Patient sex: M
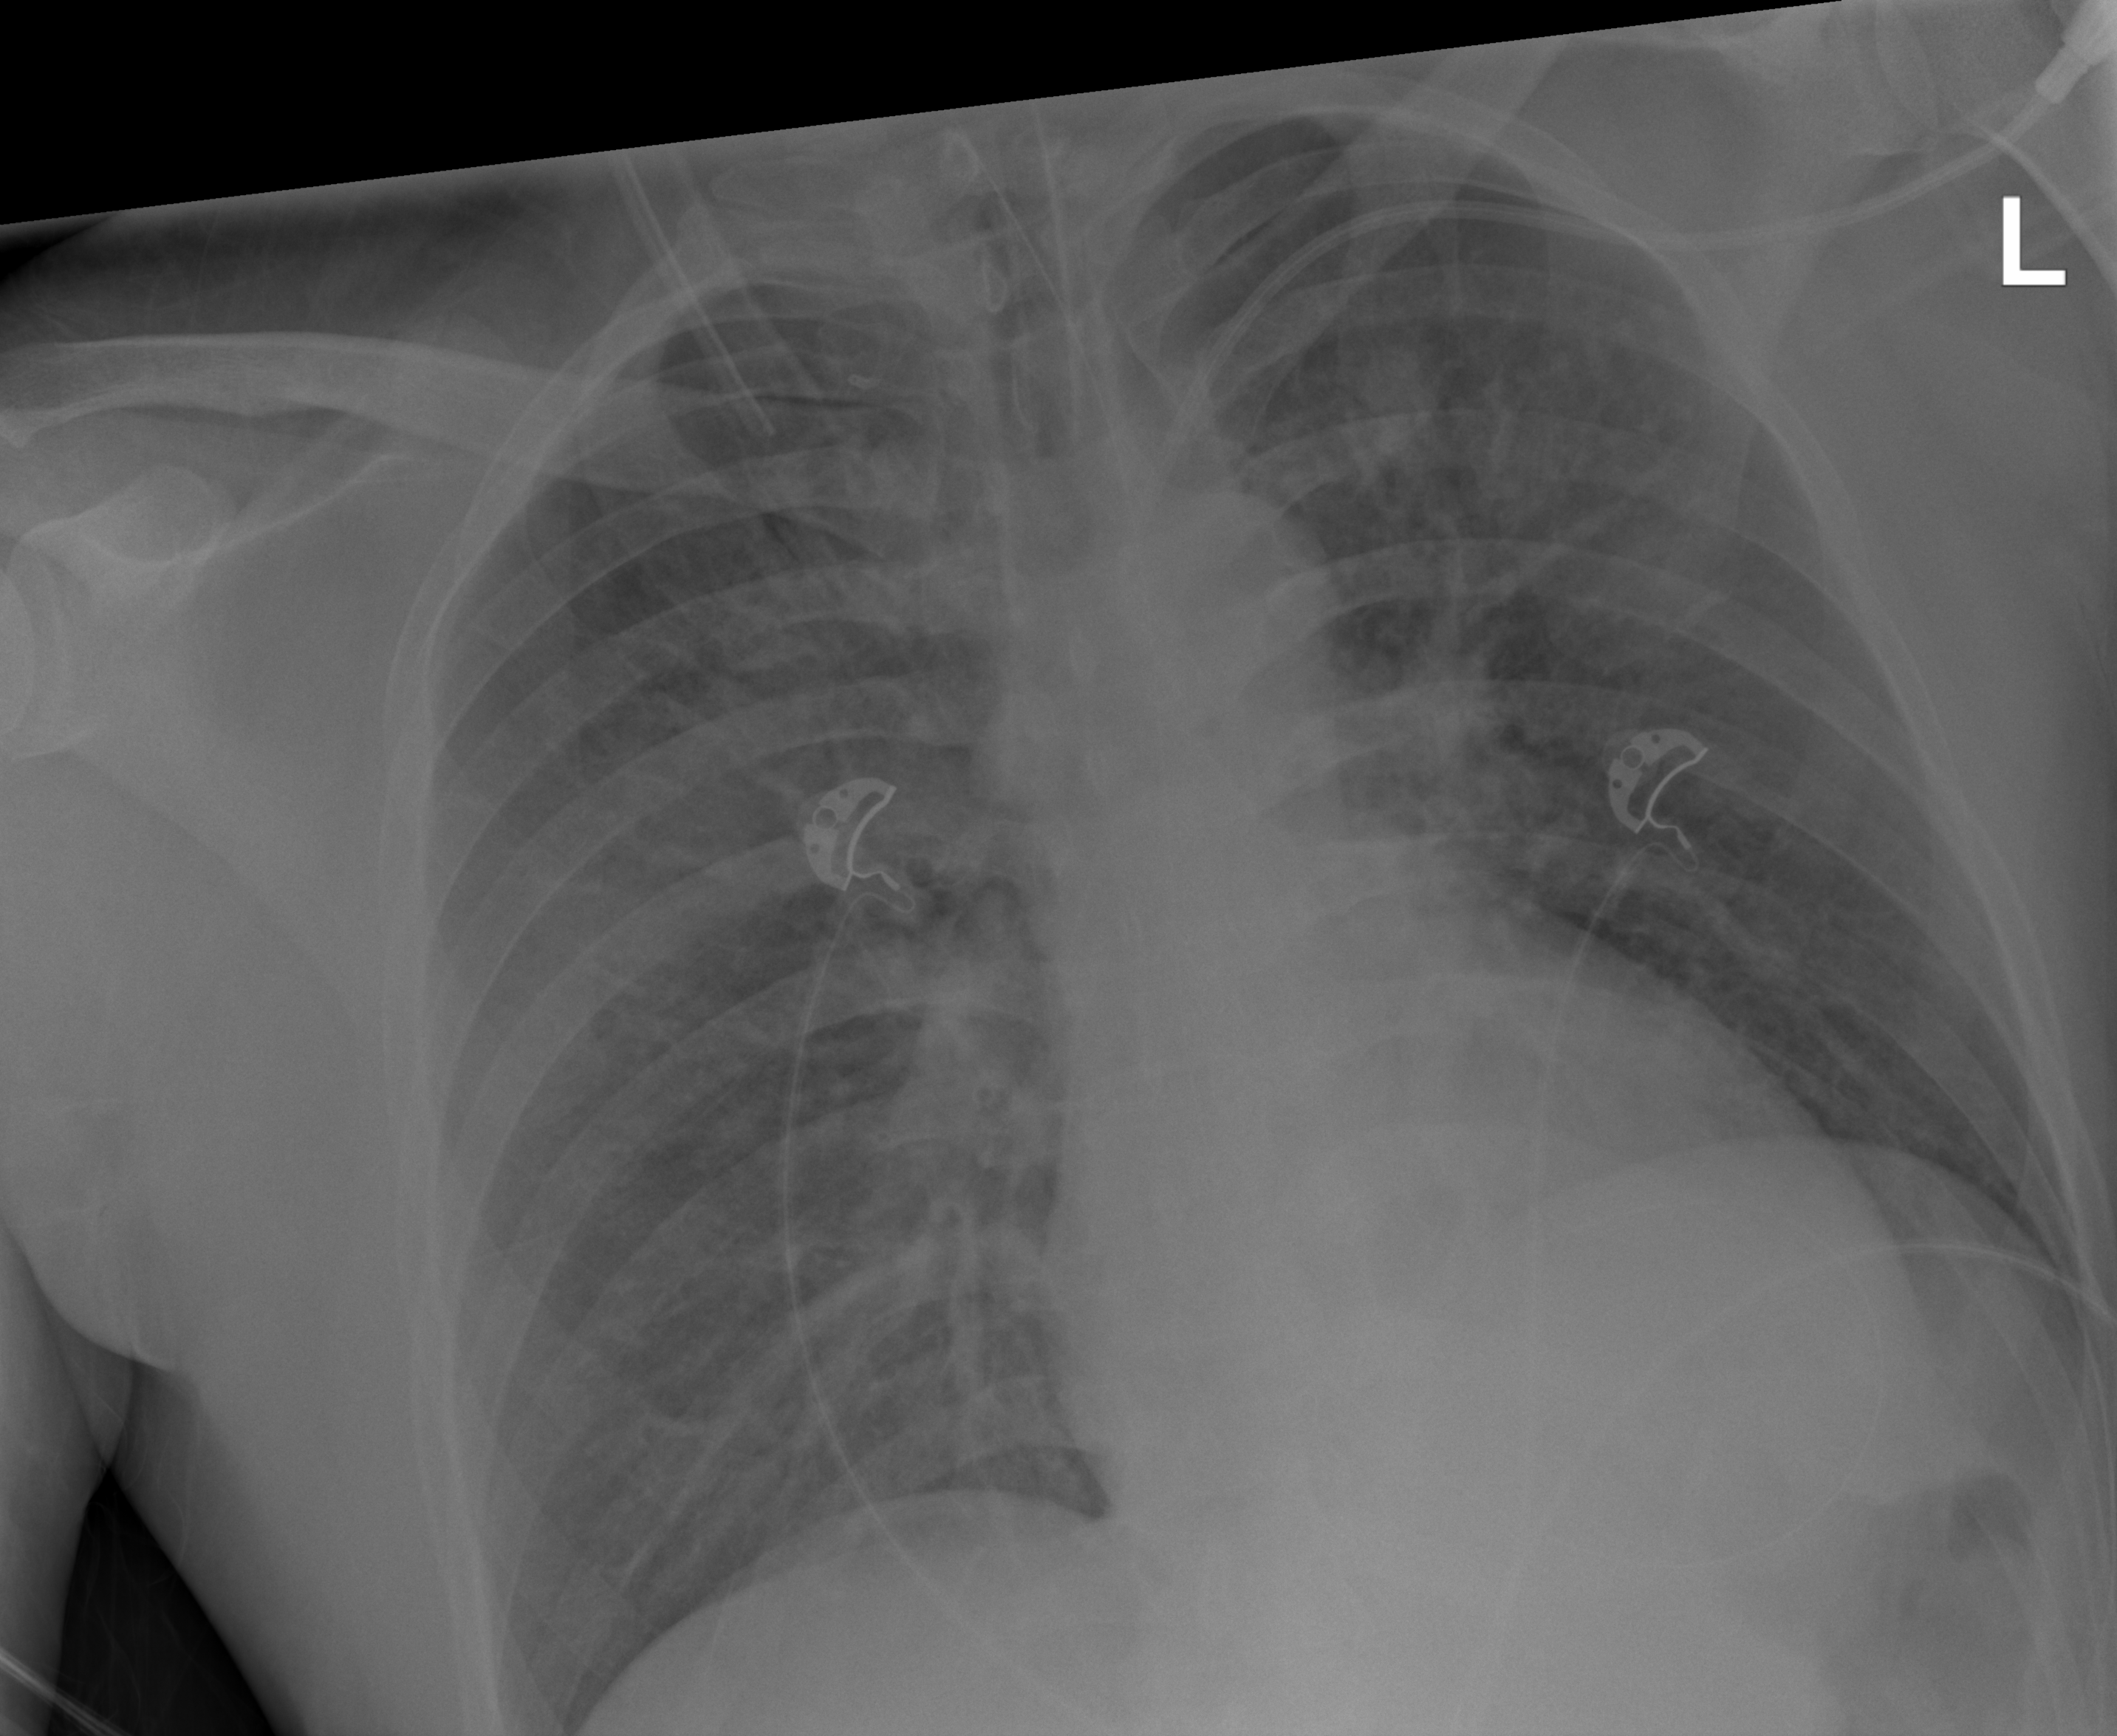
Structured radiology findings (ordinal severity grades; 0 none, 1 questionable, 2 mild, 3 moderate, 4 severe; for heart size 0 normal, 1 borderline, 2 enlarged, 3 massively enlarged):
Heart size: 1
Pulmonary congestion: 2
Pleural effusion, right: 0
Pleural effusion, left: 0
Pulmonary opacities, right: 0
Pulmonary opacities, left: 0
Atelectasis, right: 0
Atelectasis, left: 0